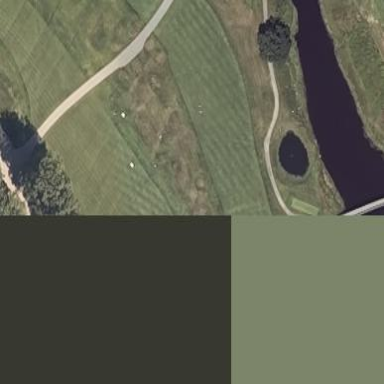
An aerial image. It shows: Golf fairway surrounded by grass.